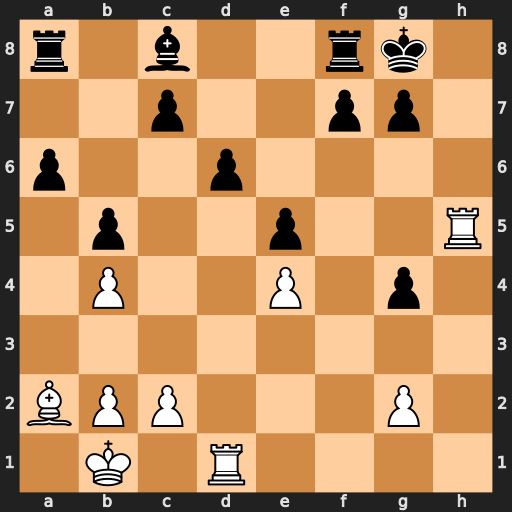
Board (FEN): r1b2rk1/2p2pp1/p2p4/1p2p2R/1P2P1p1/8/BPP3P1/1K1R4
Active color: w
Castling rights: -
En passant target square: -
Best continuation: Rdh1 g6 Rh8+ Kg7 R1h7+ Kf6 Rxf8